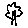
Label: tree